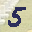
Label: 5